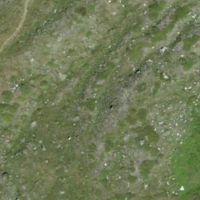
EUNIS habitat code: 26
Species observed at this site:
Silene nutans